Question: Does anyone know of any good tutorials that would show me how to create a sitemap similar to the image below. I can't figure out how to add the different sections underneath like the Your Account, FAQs, etc.
Any help would be extremely helpful. Thank you.
google search for instagram

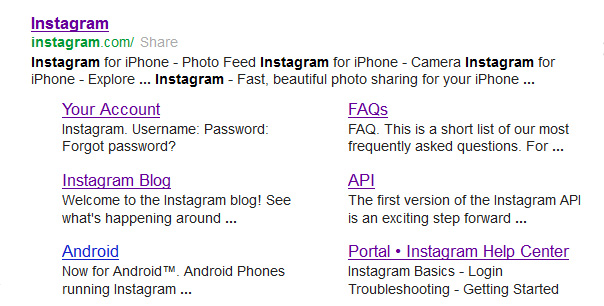
Answer: What you want is what Google calls <URL>.
The process is automated and it's not possible right now to create them but you can manage them with the Google's web master tools. The algorithm used by Google to generate them is <URL>.